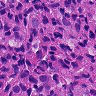
Metastatic tissue present: yes